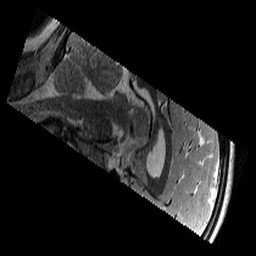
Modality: T2w
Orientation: sagittal
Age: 9
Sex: female
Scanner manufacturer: siemens
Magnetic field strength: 3 T
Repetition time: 9.23 s
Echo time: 0.067 s